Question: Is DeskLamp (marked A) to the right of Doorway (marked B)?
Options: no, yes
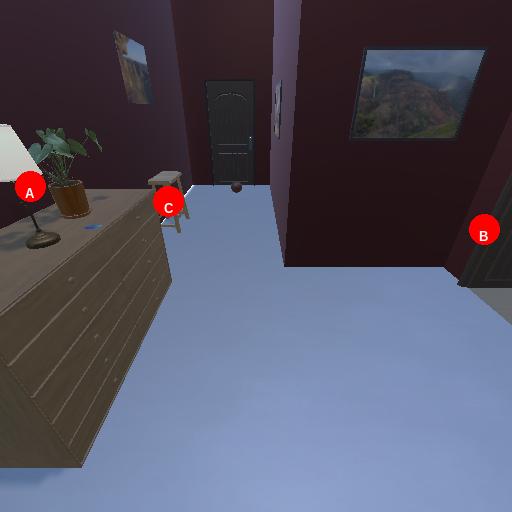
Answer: no